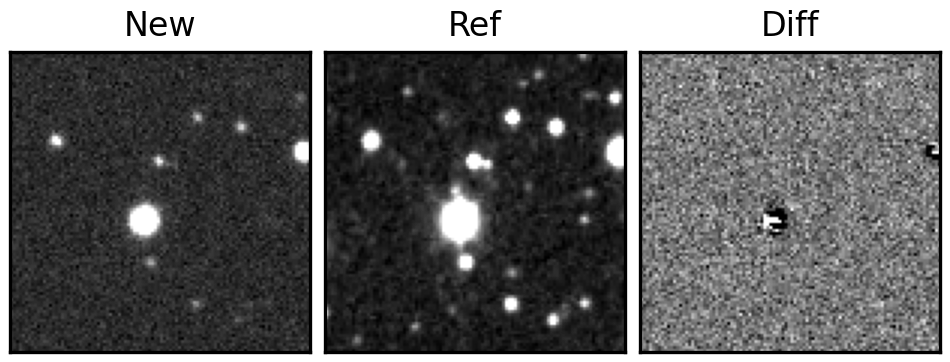
Label: bogus